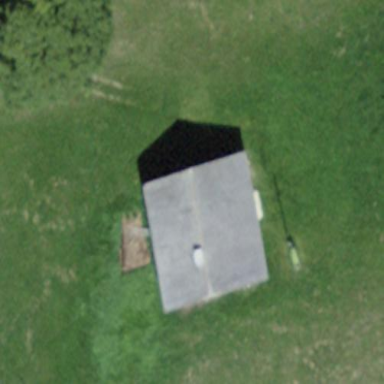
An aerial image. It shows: Rural barn.